Question: I have a site having an event concept where images, comment and status can be added to a event .I have a event timeline which will show above three activities sorted by created time. Database schema is as follows.
How can i sort all data by date?
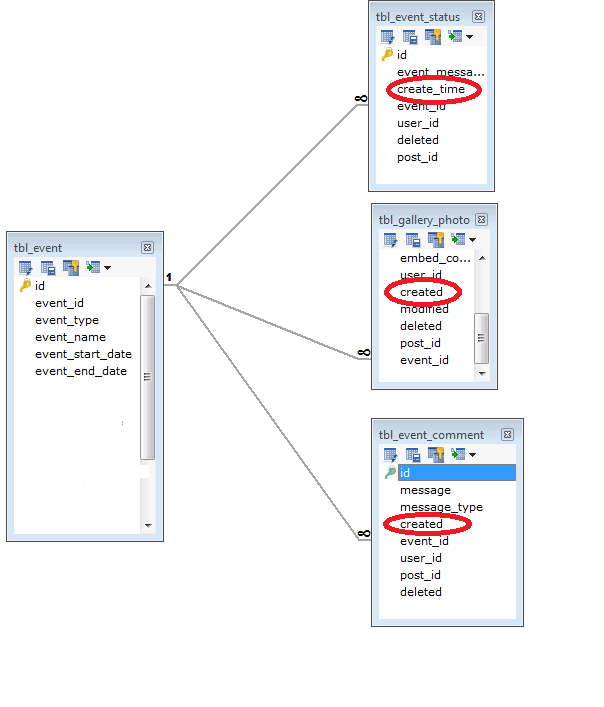
Answer: Since I don't know what is your expected output, I will assume that this is what you want
'''
(SELECT event_id, created, 'Photo' AS description FROM tbl_gallery_photo)
UNION
(SELECT event_id, created, 'Comment' AS description FROM tbl_event_comment)
UNION
(SELECT event_id, create_time AS created, 'Status' AS description FROM tbl_event_status)
ORDER BY created DESC
'''